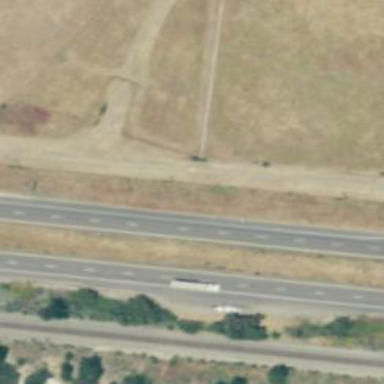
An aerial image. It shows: View of motorway.